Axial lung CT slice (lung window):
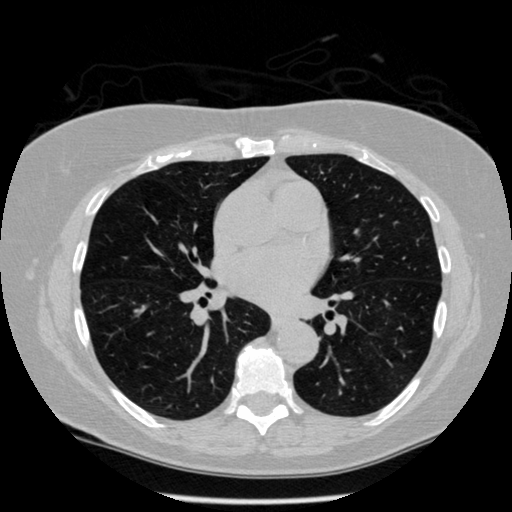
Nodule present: no